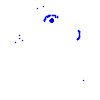
Particle: kaon